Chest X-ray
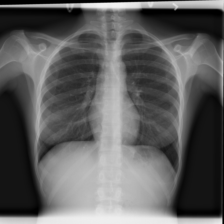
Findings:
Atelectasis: negative
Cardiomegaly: negative
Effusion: negative
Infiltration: negative
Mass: negative
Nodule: negative
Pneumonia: negative
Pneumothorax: negative
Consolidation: negative
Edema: negative
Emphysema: negative
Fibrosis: negative
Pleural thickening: negative
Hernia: negative